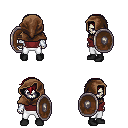
a pixel art fantasy rpg character, male body template, skeleton, maroon pirate shirt, white pants, brunette short bangs hairstyle, cloth hood, white cloth bracers, black shoes, shield, four views (front, back, left, right), 2x2 character sprite sheet, small pixel art, hard edges, no anti-aliasing